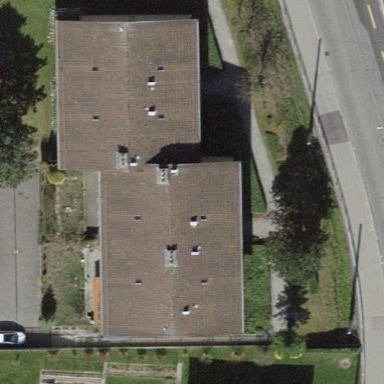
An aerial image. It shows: Apartments building with tiled roof.